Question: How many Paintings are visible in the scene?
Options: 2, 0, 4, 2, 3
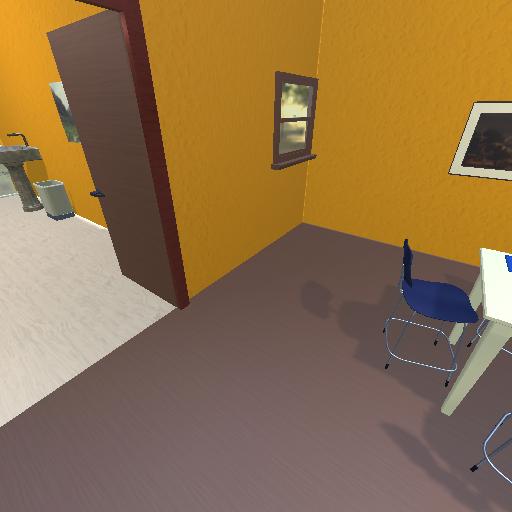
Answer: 2